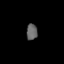
Tissue: lung
Cell type: Epithelial cells
Senescence score: 0.1853
Nuclear area (px): 174
Mean DAPI intensity: 98.477